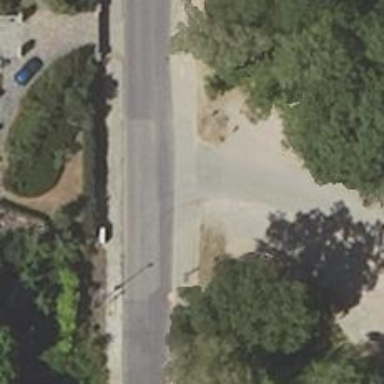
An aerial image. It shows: Turning loop on the road.